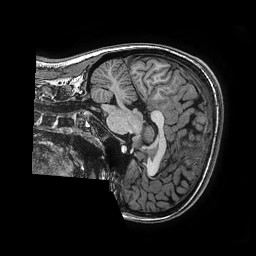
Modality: T1w
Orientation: sagittal
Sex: female
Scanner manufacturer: ge
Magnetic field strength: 3 T
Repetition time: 0.0077 s
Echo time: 0.003436 s